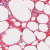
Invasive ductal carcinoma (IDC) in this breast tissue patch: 0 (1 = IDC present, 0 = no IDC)